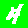
Digit: 4